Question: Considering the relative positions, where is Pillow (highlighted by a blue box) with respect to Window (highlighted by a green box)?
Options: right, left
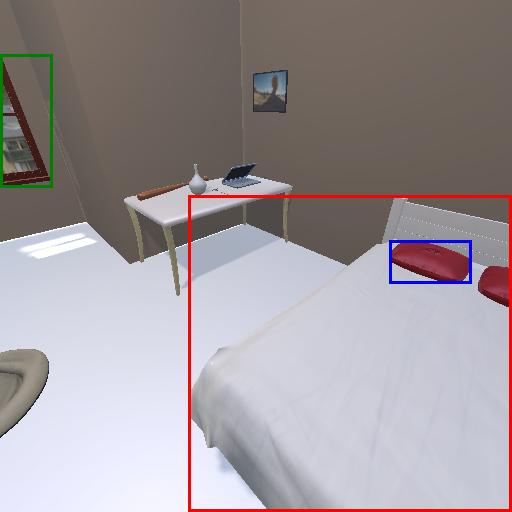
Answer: right